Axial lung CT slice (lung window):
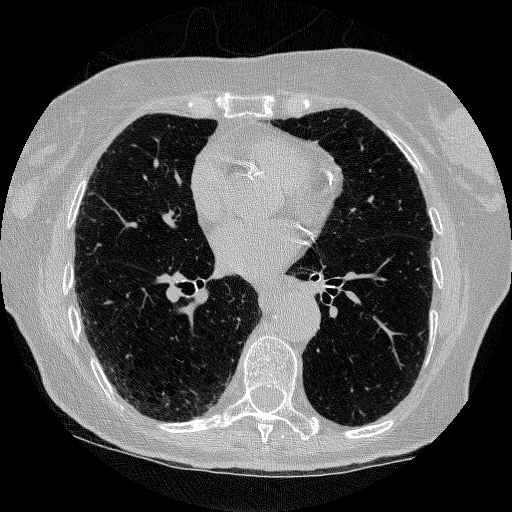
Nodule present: no